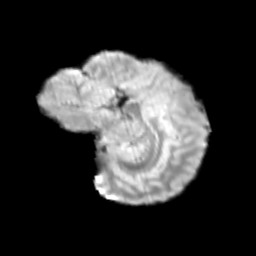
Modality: T2w
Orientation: sagittal
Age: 11
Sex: male
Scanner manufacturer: siemens
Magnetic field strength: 3 T
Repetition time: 3.8 s
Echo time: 0.07 s